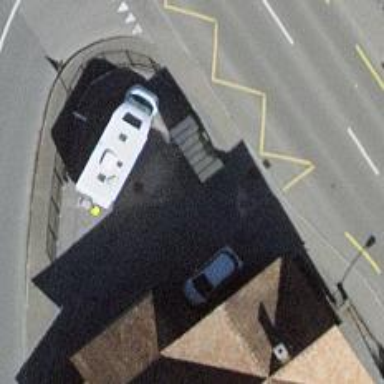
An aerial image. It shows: Bus stop with sheltered platform for public transport.